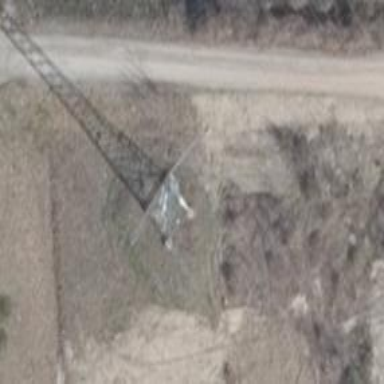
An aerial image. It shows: Power tower.